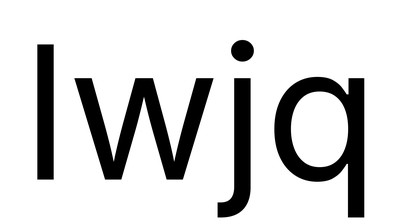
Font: Inter_Regular